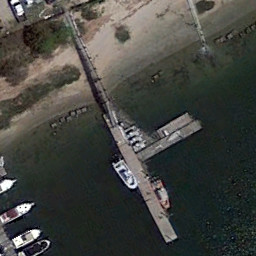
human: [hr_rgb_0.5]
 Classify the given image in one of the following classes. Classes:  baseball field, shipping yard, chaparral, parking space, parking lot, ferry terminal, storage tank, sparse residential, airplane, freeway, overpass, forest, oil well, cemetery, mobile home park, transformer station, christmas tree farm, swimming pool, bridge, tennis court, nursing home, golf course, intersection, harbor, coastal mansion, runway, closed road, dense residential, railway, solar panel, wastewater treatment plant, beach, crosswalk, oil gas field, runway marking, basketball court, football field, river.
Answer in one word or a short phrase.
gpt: ferry terminal